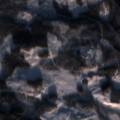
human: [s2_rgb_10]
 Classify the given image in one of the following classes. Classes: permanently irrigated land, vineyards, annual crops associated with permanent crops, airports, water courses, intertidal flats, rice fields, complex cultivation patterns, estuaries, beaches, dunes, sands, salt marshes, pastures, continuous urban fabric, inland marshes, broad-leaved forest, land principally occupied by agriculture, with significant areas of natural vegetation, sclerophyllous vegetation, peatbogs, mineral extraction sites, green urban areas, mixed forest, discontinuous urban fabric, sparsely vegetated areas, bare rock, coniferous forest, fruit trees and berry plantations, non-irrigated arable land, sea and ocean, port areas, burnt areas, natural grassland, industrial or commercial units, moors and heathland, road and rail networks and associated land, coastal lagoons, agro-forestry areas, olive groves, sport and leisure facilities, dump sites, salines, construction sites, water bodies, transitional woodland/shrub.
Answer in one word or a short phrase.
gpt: broad-leaved forest, coniferous forest, mixed forest, transitional woodland/shrub